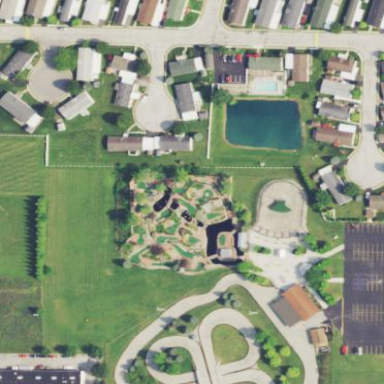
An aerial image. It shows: Residential area with trailer park.